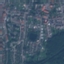
Label: Residential